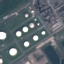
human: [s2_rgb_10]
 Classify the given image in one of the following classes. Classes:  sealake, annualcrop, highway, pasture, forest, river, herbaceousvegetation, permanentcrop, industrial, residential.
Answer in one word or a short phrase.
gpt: Industrial